Interaction volume radius: 10 \u00c5
Interaction volume height: 25 \u00c5
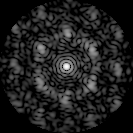
Disorder parameter: 0.6926